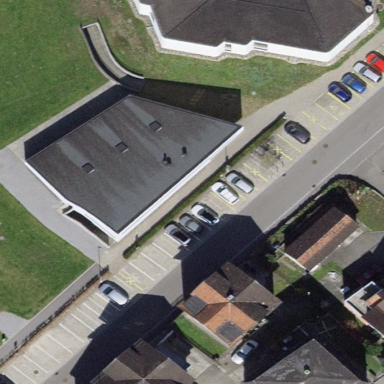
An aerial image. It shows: Street side parking area.